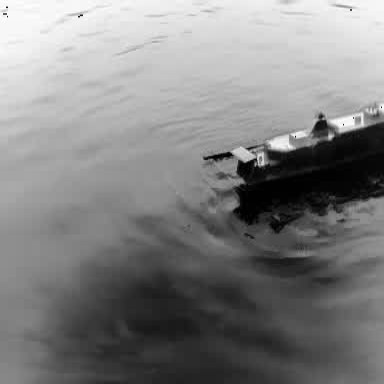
There is a container_ship in the infrared image.